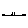
Label: line